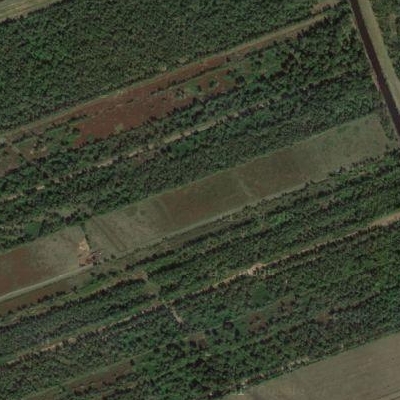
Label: Forest